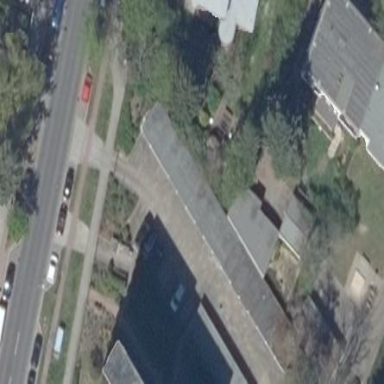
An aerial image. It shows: Flat roofed garages.